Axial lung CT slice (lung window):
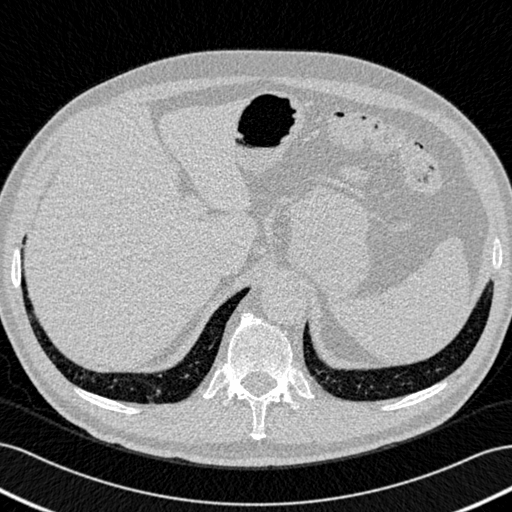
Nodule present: no